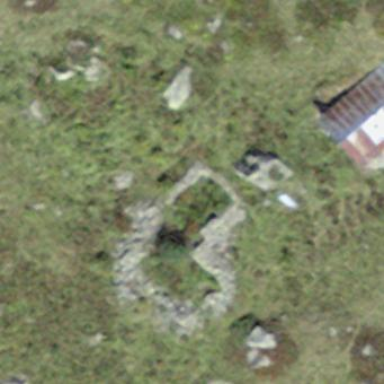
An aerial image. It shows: View of historic ruins.